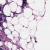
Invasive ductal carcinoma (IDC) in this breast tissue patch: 1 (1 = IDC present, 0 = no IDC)